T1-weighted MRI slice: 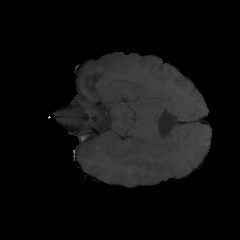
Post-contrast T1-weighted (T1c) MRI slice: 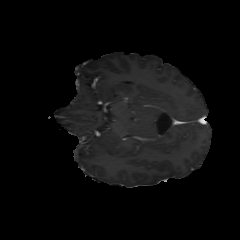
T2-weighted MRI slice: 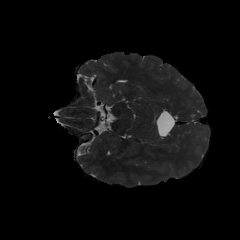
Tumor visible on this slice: no